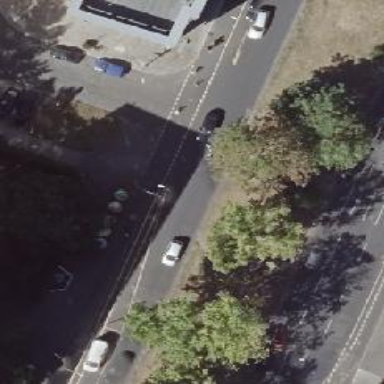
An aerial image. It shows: Secondary road with lane markings and kerb separation for the cycleway on the right side. The road features dual carriageway and has asphalt surface.